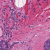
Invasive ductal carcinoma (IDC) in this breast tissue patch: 0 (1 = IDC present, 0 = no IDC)